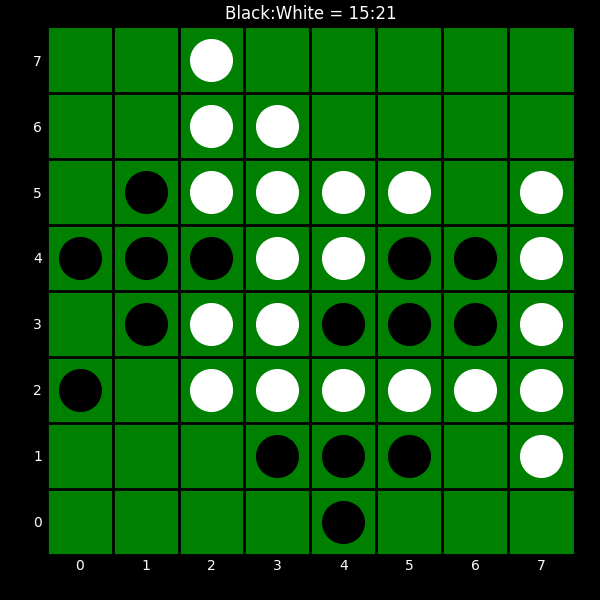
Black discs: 15
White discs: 21